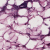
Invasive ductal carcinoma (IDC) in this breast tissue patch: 0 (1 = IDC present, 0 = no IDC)